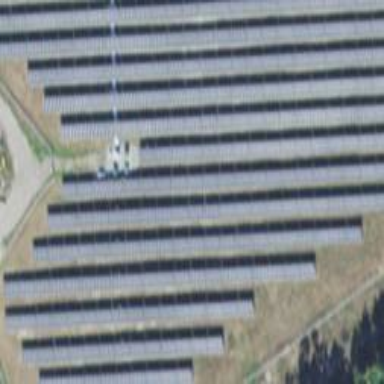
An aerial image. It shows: Solar power plant with photovoltaic technology. The plant generates electricity and is surrounded by fence.